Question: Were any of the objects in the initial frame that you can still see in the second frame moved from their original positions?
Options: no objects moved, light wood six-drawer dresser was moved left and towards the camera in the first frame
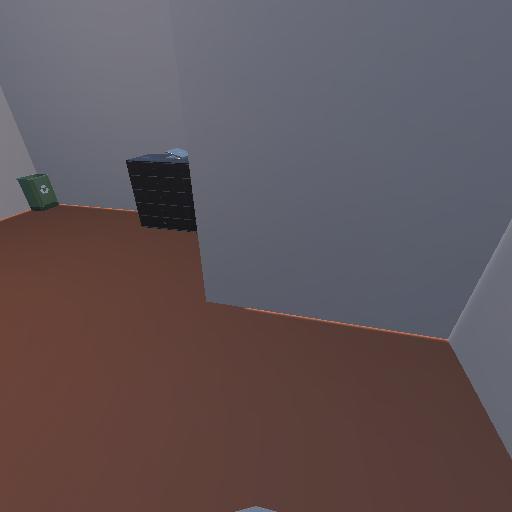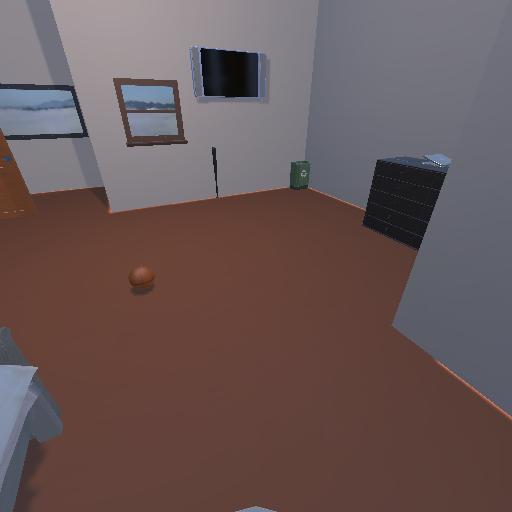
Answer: no objects moved